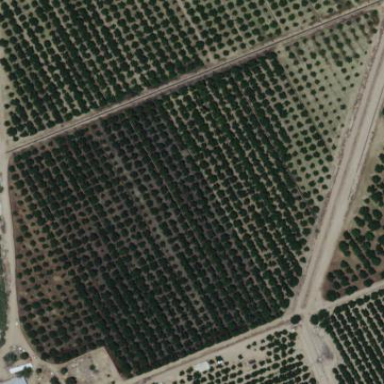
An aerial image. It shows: Orchard.